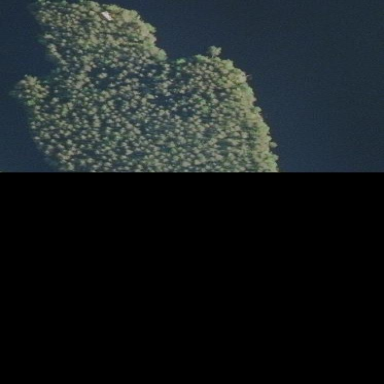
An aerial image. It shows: Island covered with forest.